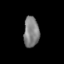
Tissue: skin
Cell type: Epithelial cells
Senescence score: 0.785
Nuclear area (px): 467
Mean DAPI intensity: 127.017